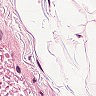
Metastatic tissue present: no